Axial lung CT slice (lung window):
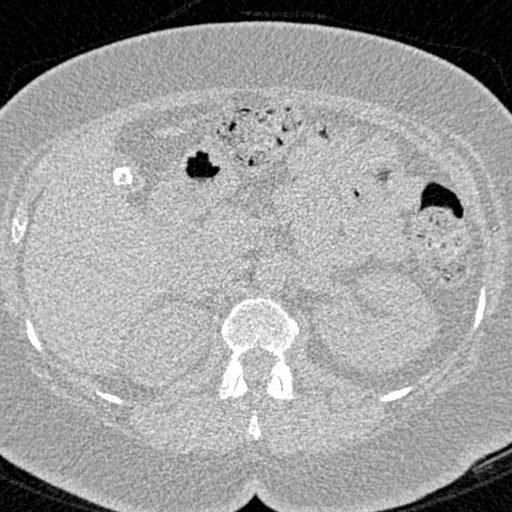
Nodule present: no